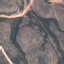
Land use / land cover class: HerbaceousVegetation